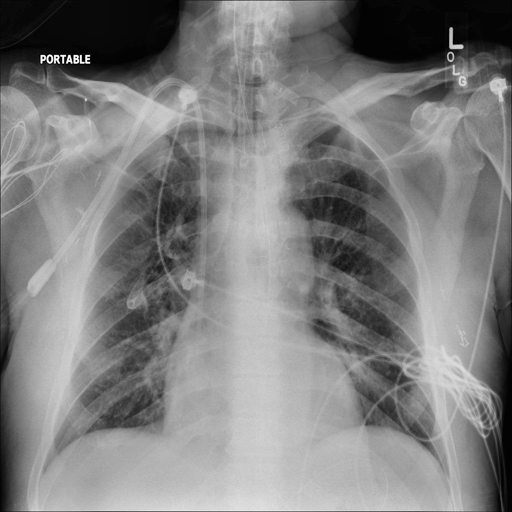
Finding: NORMAL